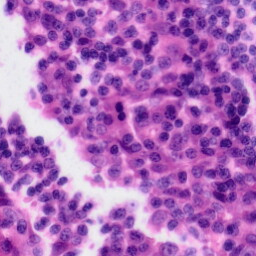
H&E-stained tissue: Tonsil